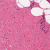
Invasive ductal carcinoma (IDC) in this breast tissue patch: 0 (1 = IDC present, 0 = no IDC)